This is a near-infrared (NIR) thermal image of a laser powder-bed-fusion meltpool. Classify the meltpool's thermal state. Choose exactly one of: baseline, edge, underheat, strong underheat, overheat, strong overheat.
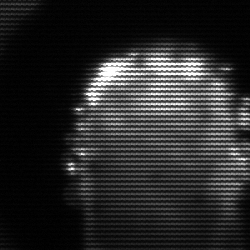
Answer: baseline